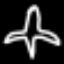
Label: airplane